Question: Is it possible to know the current item's Index in a ItemsControl?
This works!
'''
<Window.Resources>
<x:Array Type="{x:Type sys:String}" x:Key="MyArray">
<sys:String>One</sys:String>
<sys:String>Two</sys:String>
<sys:String>Three</sys:String>
</x:Array>
</Window.Resources>
<ItemsControl ItemsSource="{StaticResource MyArray}" AlternationCount="100">
<ItemsControl.ItemTemplate>
<DataTemplate>
<StackPanel Margin="10">
<!-- one -->
<TextBlock Text="{Binding Path=.,
StringFormat={}Value is {0}}" />
<!-- two -->
<TextBlock Text="{Binding Path=(ItemsControl.AlternationIndex),
RelativeSource={RelativeSource TemplatedParent},
FallbackValue=FAIL,
StringFormat={}Index is {0}}" />
<!-- three -->
<TextBlock Text="{Binding Path=Items.Count,
RelativeSource={RelativeSource FindAncestor,
AncestorType={x:Type ItemsControl}},
StringFormat={}Total is {0}}" />
</StackPanel>
</DataTemplate>
</ItemsControl.ItemTemplate>
</ItemsControl>
'''
It looks like this:

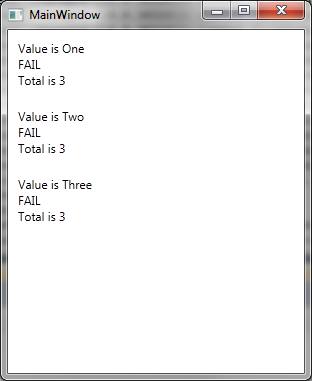
Answer: I asked the same thing a while ago <URL>
There isn't a built in Index property, but you can set the 'AlternationCount' of your ItemsControl to something higher than your item count, and bind to the 'AlternationIndex'
'''
<TextBlock Text="{Binding
Path=(ItemsControl.AlternationIndex),
RelativeSource={RelativeSource Mode=TemplatedParent},
FallbackValue=FAIL,
StringFormat={}Index is {0}}" />
'''
It should be noted that this solution may not work if your ListBox uses Virtualization as <URL>.